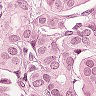
Metastatic tissue present: yes